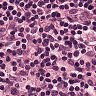
Metastatic tissue present: no